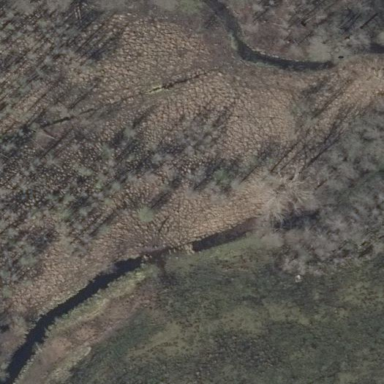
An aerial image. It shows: Wet meadow within wetland area used as meadow.